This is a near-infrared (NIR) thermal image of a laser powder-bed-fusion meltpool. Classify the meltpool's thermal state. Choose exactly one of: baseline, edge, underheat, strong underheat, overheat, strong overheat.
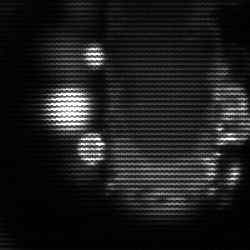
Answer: strong underheat